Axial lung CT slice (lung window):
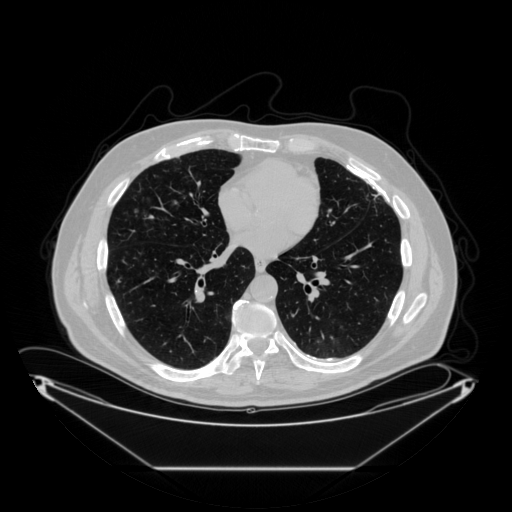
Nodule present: no